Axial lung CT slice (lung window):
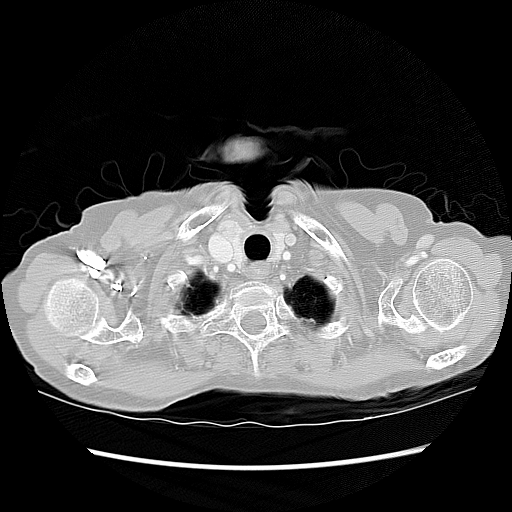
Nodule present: no